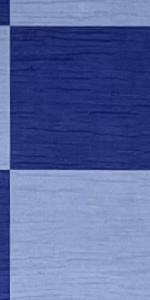
Label: Empty